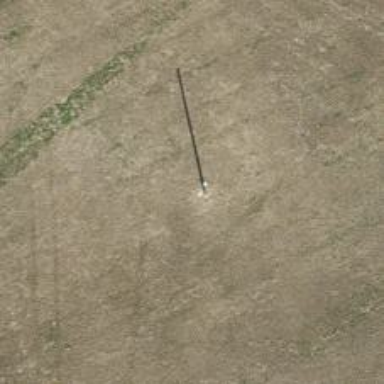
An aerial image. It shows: Utility pole as the man-made structure.